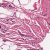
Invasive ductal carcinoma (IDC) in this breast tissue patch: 0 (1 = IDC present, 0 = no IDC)